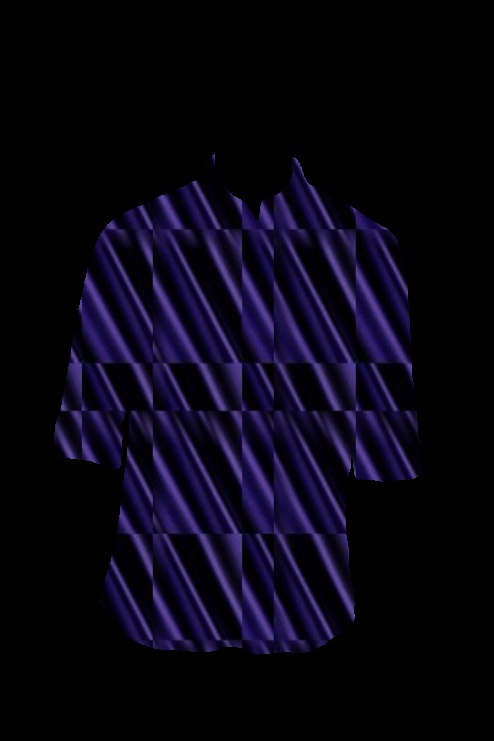
purple check shirt